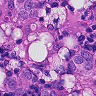
Metastatic tissue present: yes